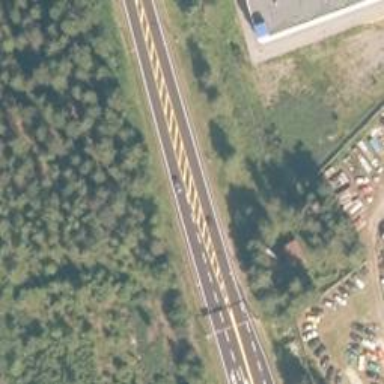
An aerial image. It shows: Secondary road with asphalt surface.